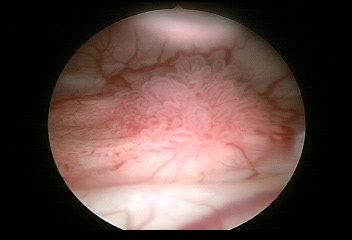
Modality: WLC
Class: Malignant
Subclass: HighGradePapillary
Lesion: L1
Stage: Ta
Morphology: Papillary
Bladder cancer association: Yes
Annotated structures: Tumor